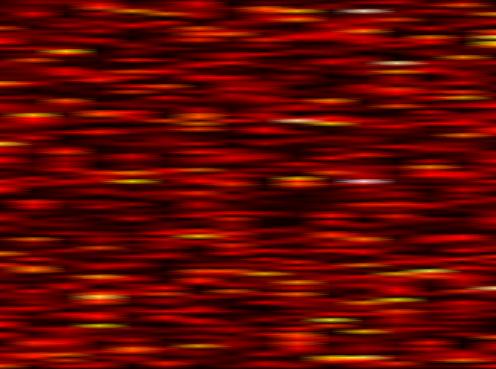
Label: FOFDM